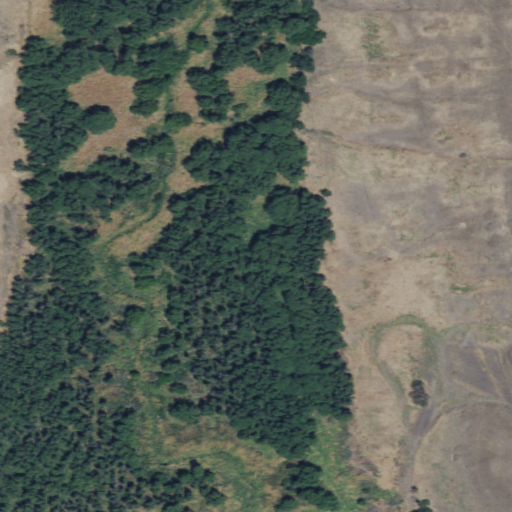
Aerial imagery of valley in Washington named Penawawa Canyon containing pasture, grassland, shrub, deciduous forest, herbaceous wetlands, evergreen forest, and woody wetlands